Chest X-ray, PA view. Patient: 42 years old, sex F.
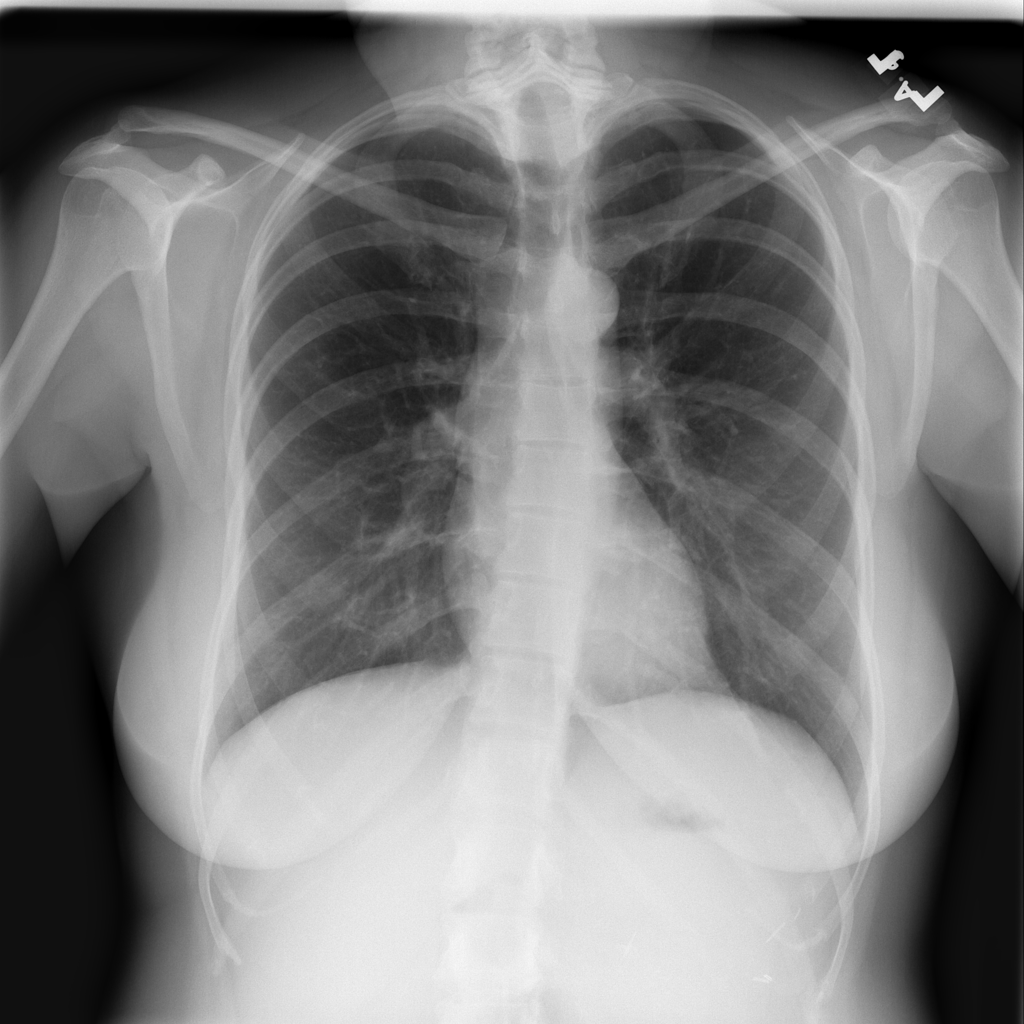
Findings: No Finding